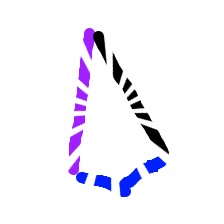
Shape: kite